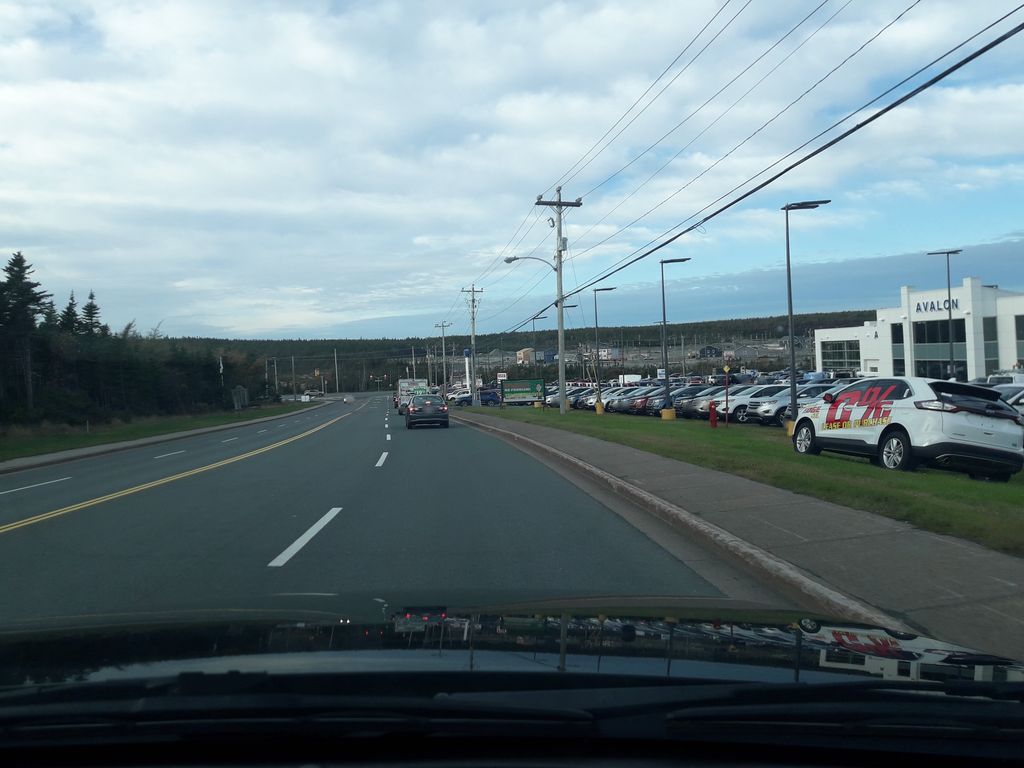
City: st_johns